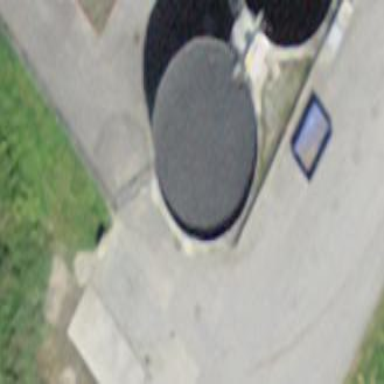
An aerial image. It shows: Industrial building.